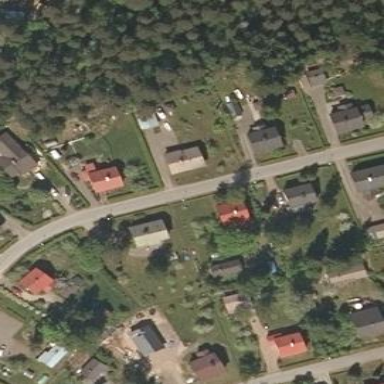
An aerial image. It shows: Residential area.